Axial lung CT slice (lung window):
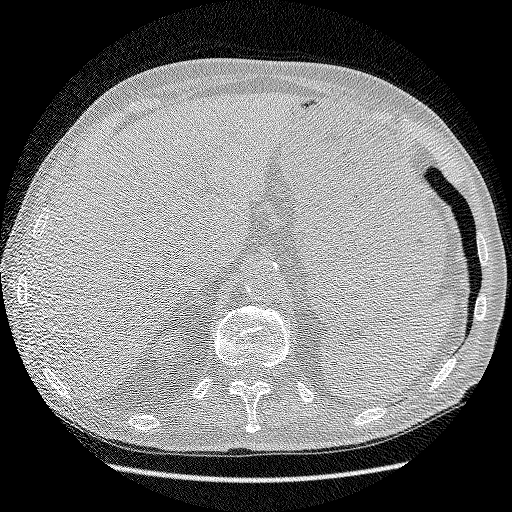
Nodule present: no